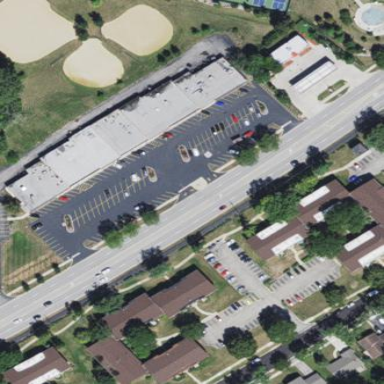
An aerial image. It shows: Retail building.